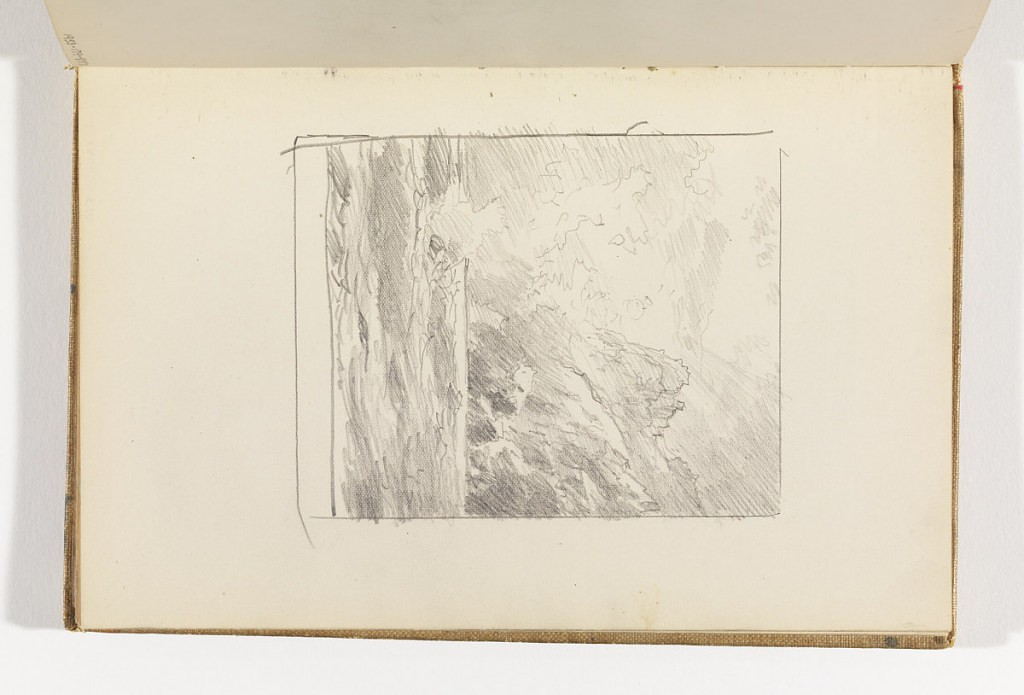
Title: Seascape with Cliffs and Rock
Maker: William Trost Richards, American, 1833–1905
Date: after 1878
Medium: Graphite on cream wove paper
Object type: Sketchbook folio
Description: Flat ocean, rock with waves breaking over it in left foreground, cliffs at right.